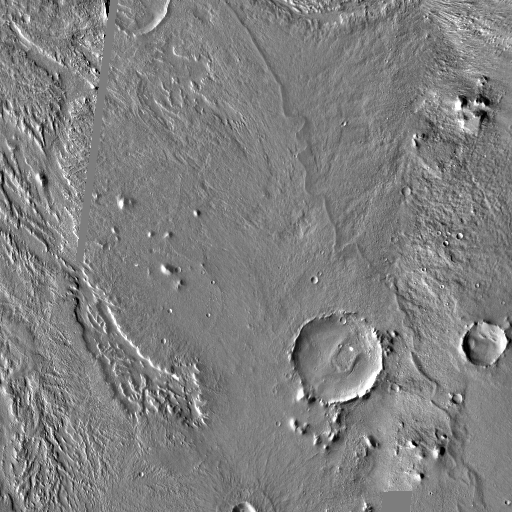
Crater classes present: Background, Other